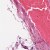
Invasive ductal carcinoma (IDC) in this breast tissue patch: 1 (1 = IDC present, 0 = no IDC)